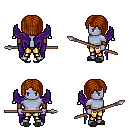
a pixel art fantasy rpg character, male body template, dark elf, purple skin, purple wings, gold greaves, brunette pageboy hairstyle, leather bracers, gray slippers, spear, four views (front, back, left, right), 2x2 character sprite sheet, small pixel art, hard edges, no anti-aliasing